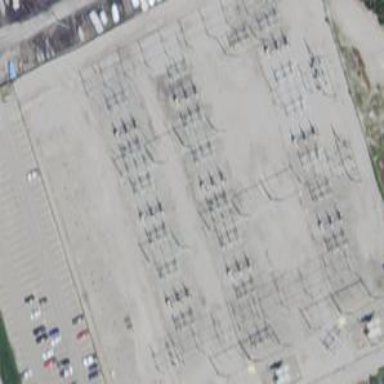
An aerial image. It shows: Switch used for power control.